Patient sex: M
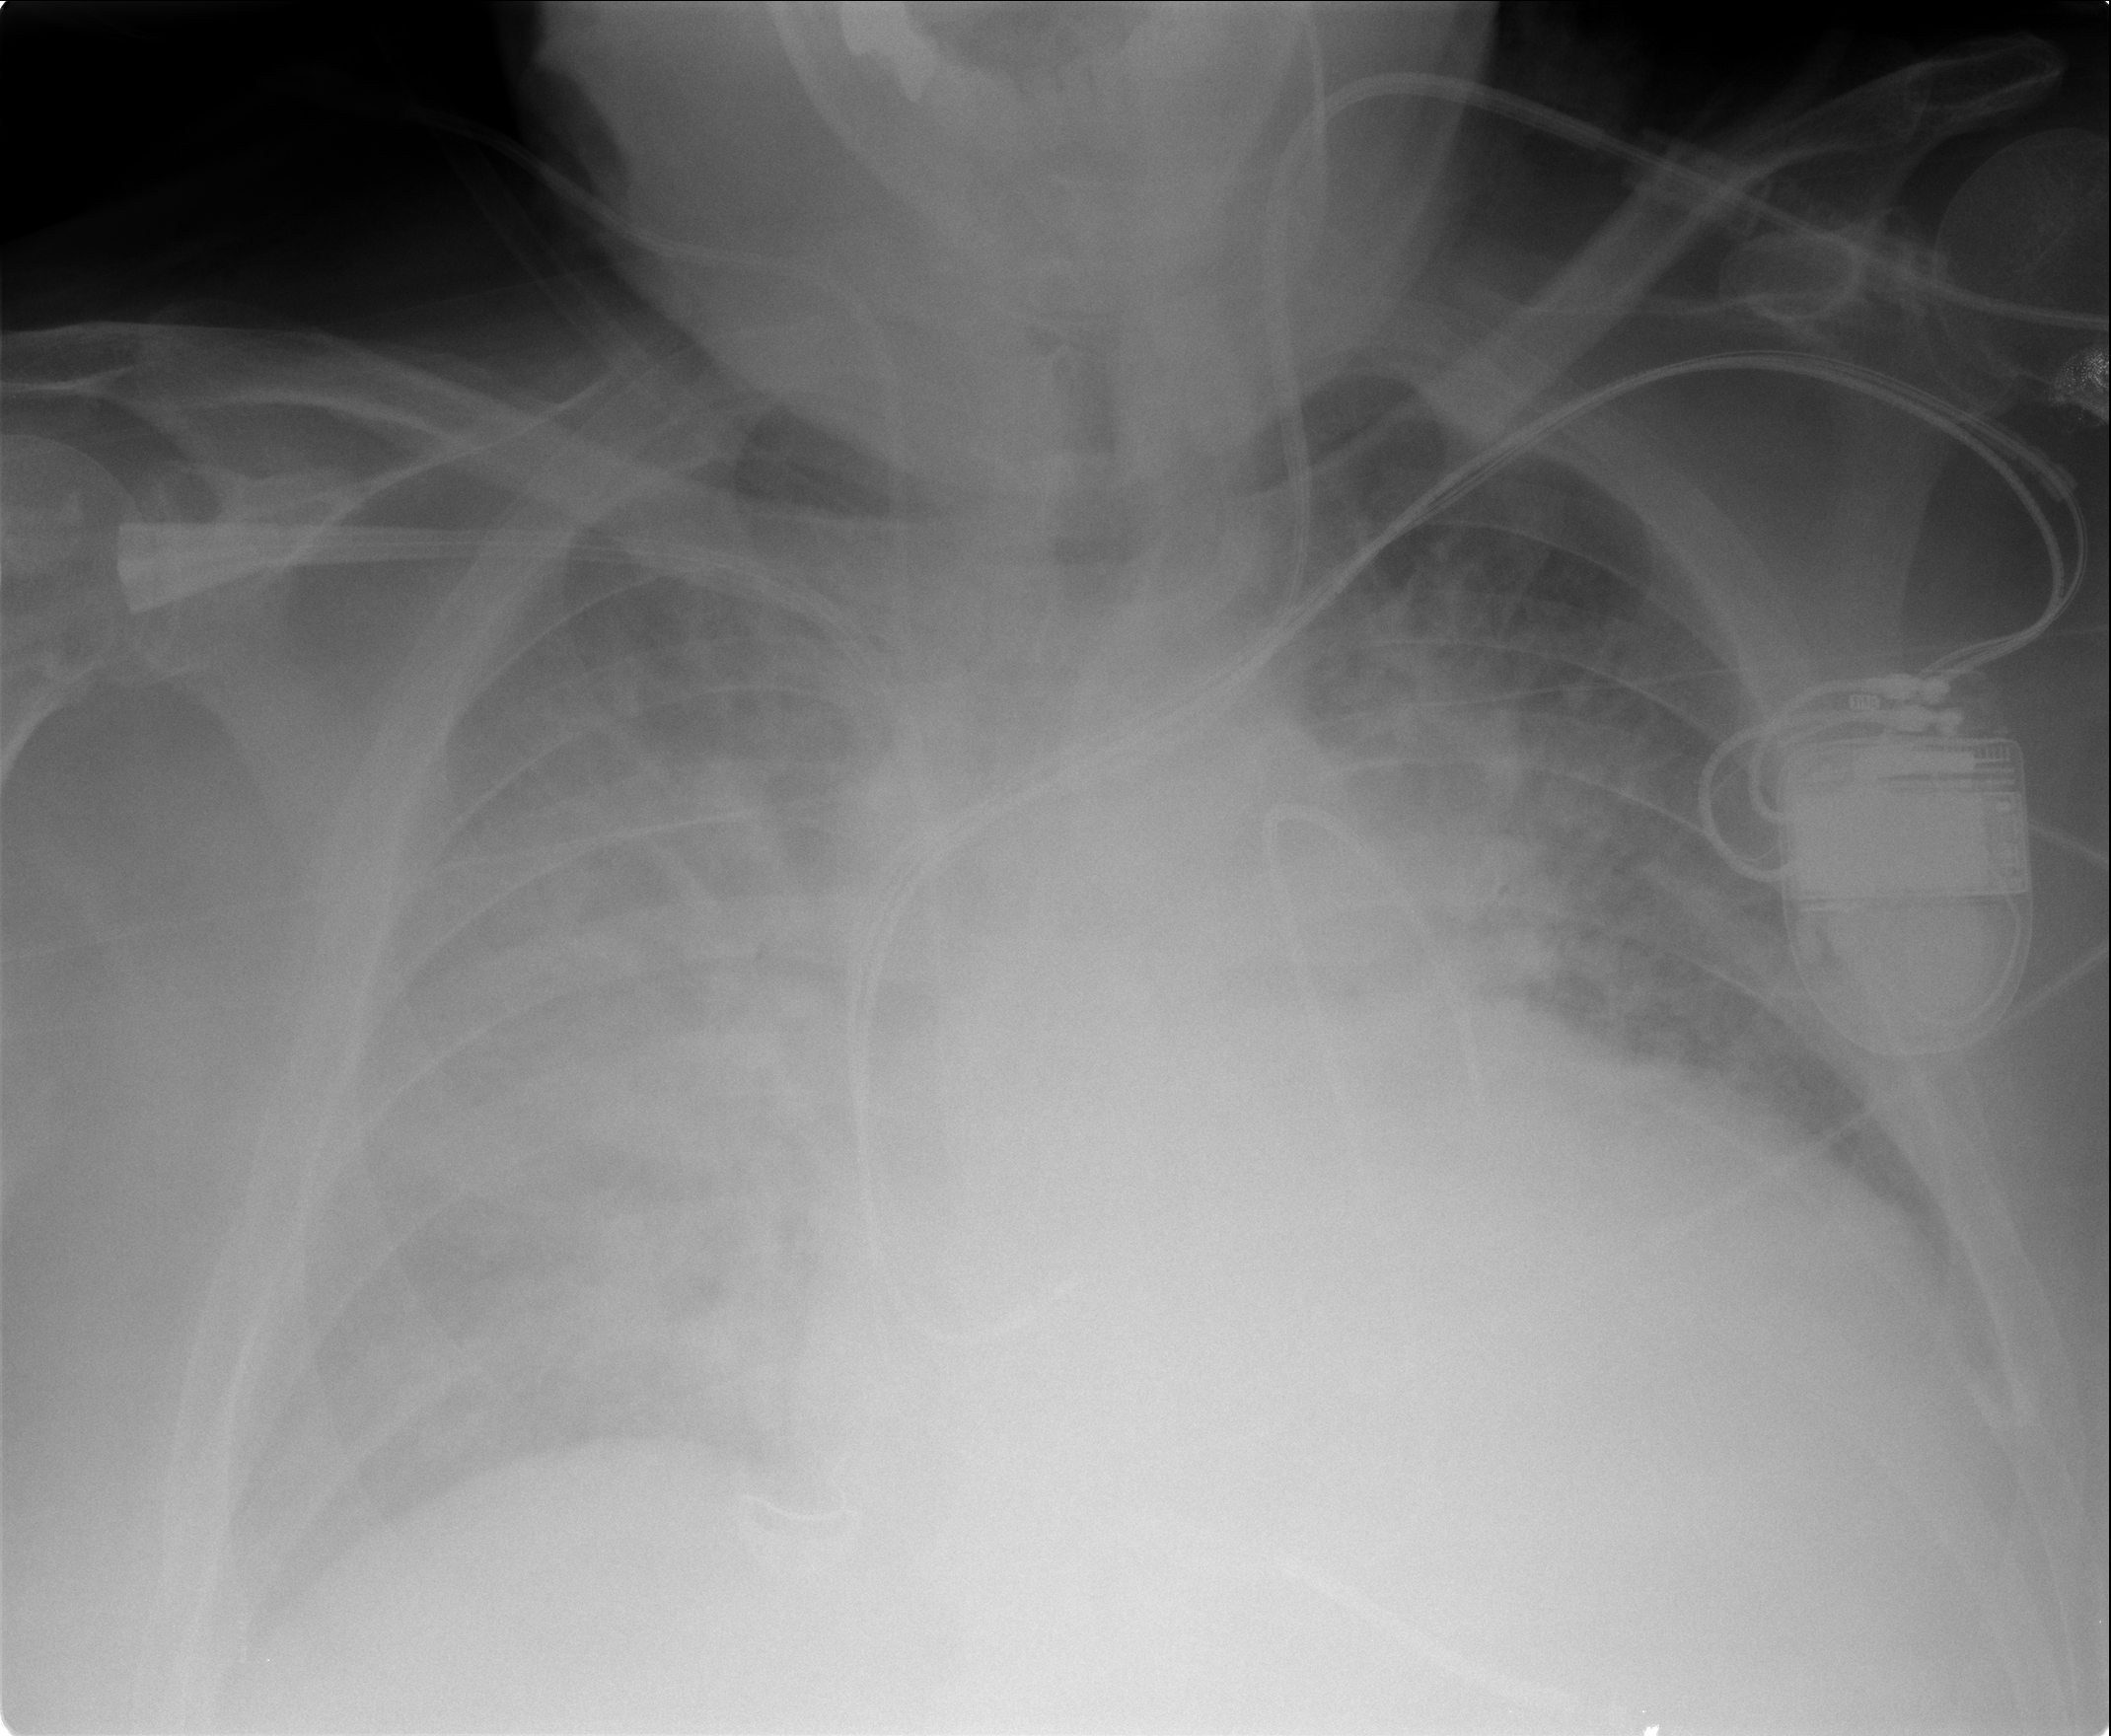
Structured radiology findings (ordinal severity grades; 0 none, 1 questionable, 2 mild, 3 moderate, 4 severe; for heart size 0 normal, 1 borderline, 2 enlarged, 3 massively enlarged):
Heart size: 3
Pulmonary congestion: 3
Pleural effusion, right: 2
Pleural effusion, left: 2
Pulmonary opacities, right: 3
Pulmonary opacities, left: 3
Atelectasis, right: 3
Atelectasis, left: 2